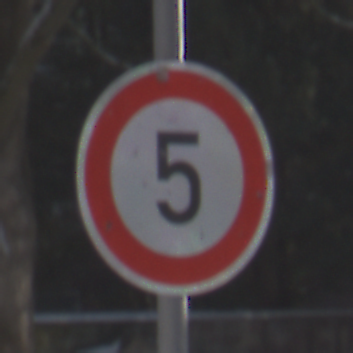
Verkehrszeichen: Geschwindigkeit5
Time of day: MorningAfternoon
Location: Outdoor (Special)
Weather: Clear
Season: Winter
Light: Natural